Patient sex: M
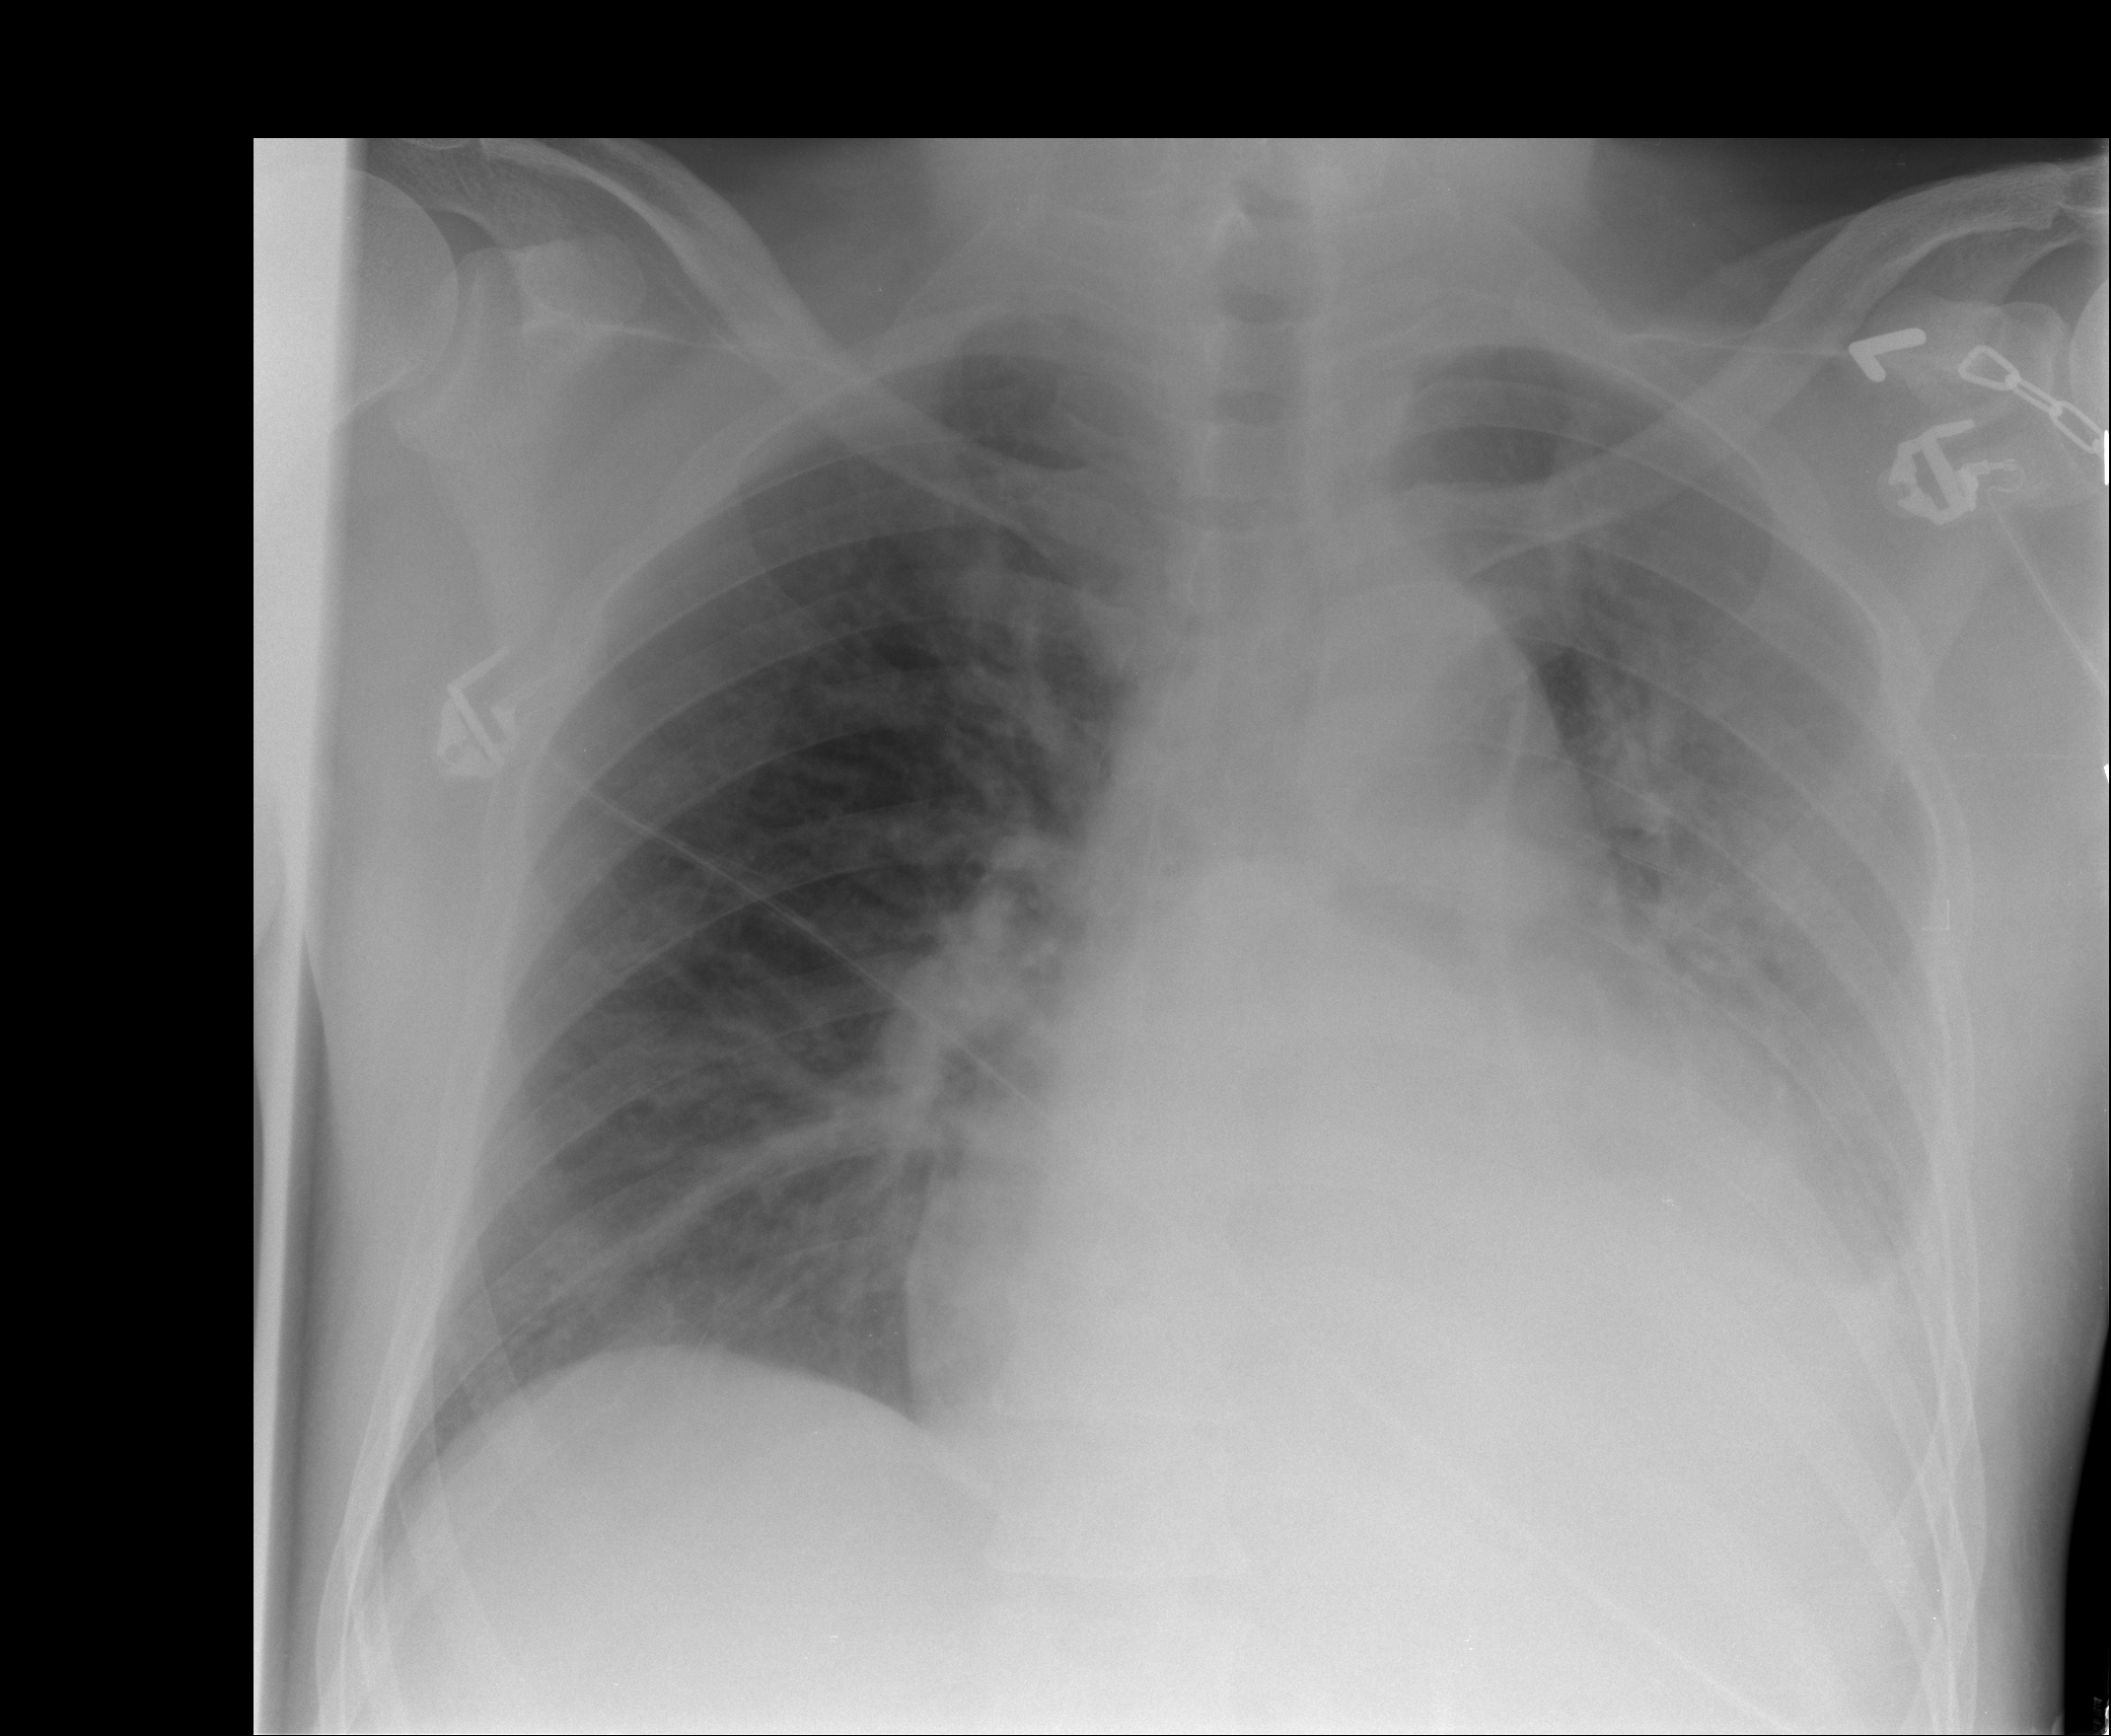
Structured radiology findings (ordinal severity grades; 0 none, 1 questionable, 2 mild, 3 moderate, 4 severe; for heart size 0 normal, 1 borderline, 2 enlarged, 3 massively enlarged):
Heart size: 2
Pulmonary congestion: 2
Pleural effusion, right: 0
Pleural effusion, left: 3
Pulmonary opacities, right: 0
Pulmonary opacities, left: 0
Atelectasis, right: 0
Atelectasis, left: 2